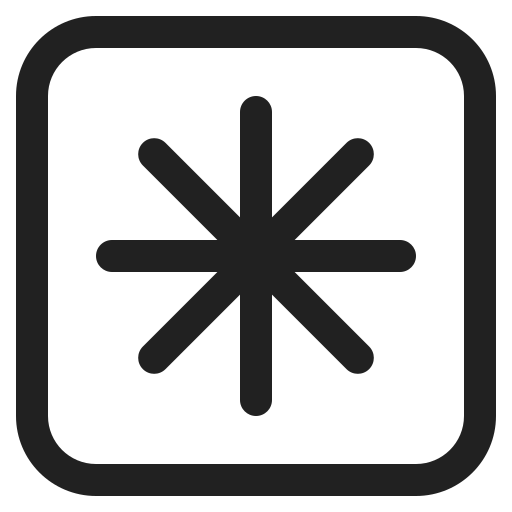
eight spoked asterisk high contrast